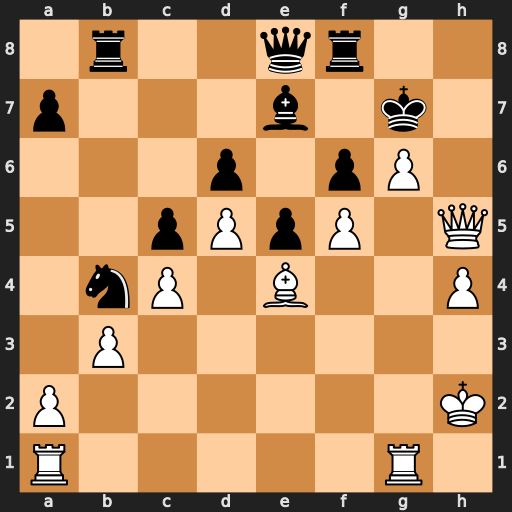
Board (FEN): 1r2qr2/p3b1k1/3p1pP1/2pPpP1Q/1nP1B2P/1P6/P6K/R5R1
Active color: w
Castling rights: -
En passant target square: -
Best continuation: Qh7#